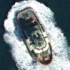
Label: civil